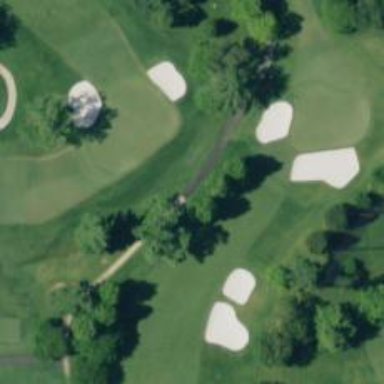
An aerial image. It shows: Golf cartpath that is also road path.